Question: I am currently debugging custom library.
Moving deeper and deeper in calls I get to the external class (not mine libraries like 'jackson' for example) where the values of the variables is not being displayed and I cannot print them using 'display' tab either.
How to make them accessible?

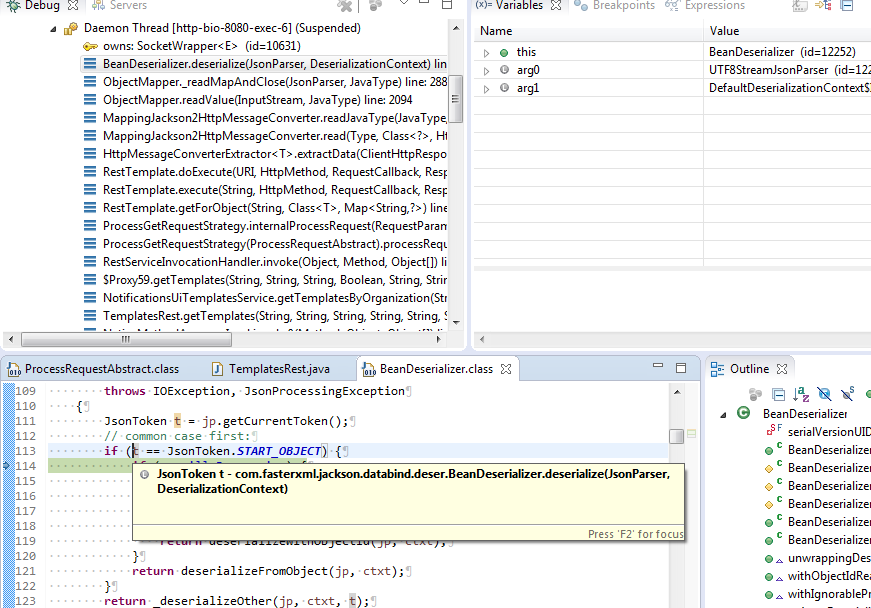
Answer: When compile, you can control how much debugging information should be generated into the class files.
'''
Choice Option Information generated in class
1 -g:none No debug information
2 -g:lines Line number only
3 -g:lines,source Line number & source file
4 (default) Same as #3
5 -g:lines,source,vars Line number, source file & variables
6 -g Same as #5
'''
I doubt that the class files in the library compiled without variables information. If you have source code, build it by yourself with appropriate option to include the debugging information, like '-g:lines,source,vars'.